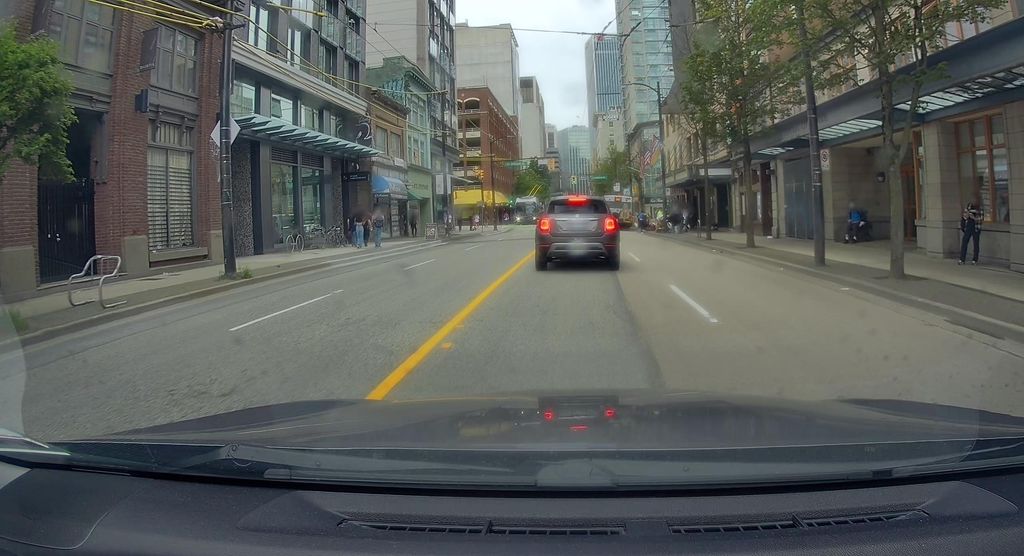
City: vancouver